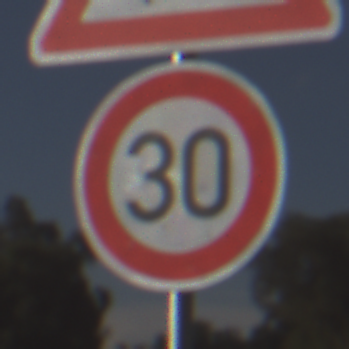
Verkehrszeichen: Geschwindigkeit30
Zusatzzeichen oben: FussgaengerLinks
Umgebung: Outdoor, Nature
Tageszeit: MorningAfternoon
Wetter: PartlyCloudy
Licht: Natural
Jahreszeit: NotSpecified
Kontrast: HighContrast